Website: walmart
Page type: billing-address
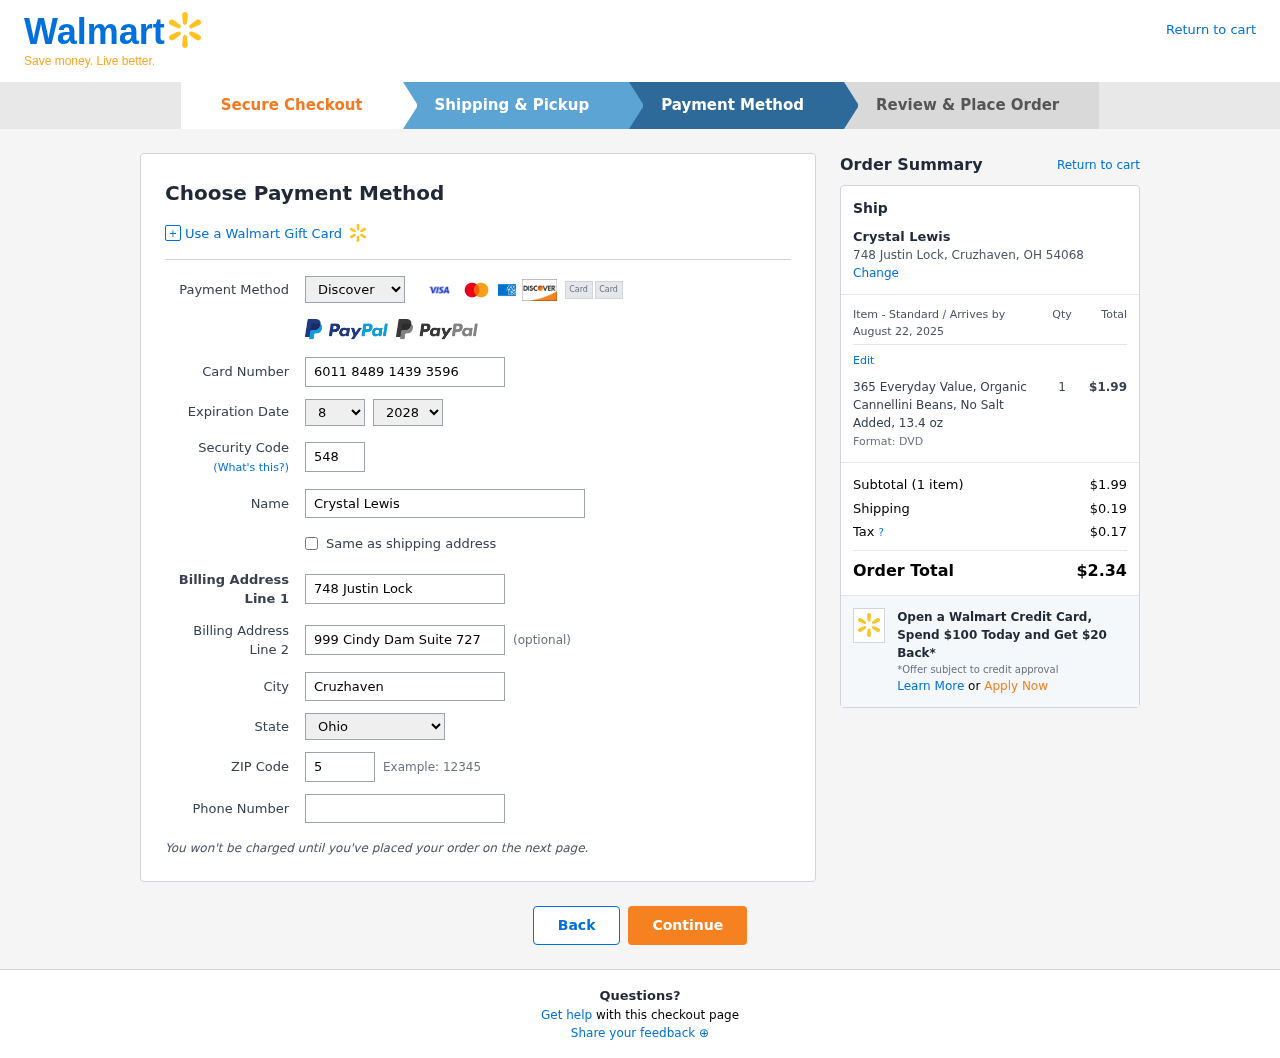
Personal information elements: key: PII_CARD_CVV
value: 548
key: PII_CARD_EXPIRY_MONTH
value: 08
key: PII_CARD_EXPIRY_YEAR
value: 28
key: PII_CARD_NUMBER
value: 6011 8489 1439 3596
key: PII_CARD_TYPE
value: Discover
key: PII_CITY
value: Cruzhaven
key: PII_CITY_STATE_ZIP
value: Cruzhaven, OH 54068
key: PII_FULLNAME
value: Crystal Lewis
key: PII_PHONE
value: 7334713135
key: PII_POSTCODE
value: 54068
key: PII_STATE
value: Ohio
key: PII_STREET
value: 748 Justin Lock
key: PII_STREET2
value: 999 Cindy Dam Suite 727
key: PII_FULLNAME2
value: Crystal Lewis
Product elements: key: PRODUCT1_NAME
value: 365 Everyday Value, Organic Cannellini Beans, No Salt Added, 13.4 oz
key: PRODUCT1_PRICE
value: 1.99
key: PRODUCT1_QUANTITY
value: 1
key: PRODUCT1_DESC
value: Format: DVD
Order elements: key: ORDER_DELIVERY_DATE
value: August 22, 2025
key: ORDER_NUM_ITEMS
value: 1
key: ORDER_SUBTOTAL
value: $1.99
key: ORDER_SHIPPING_COST
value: $0.19
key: ORDER_TAX
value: $0.17
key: ORDER_TOTAL
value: $2.34